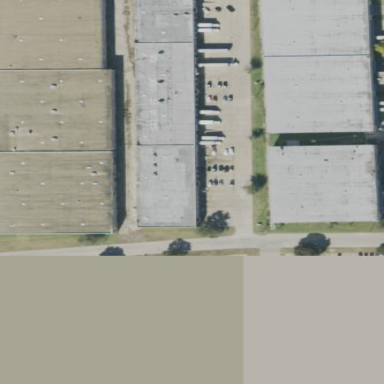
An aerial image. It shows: Warehouse.